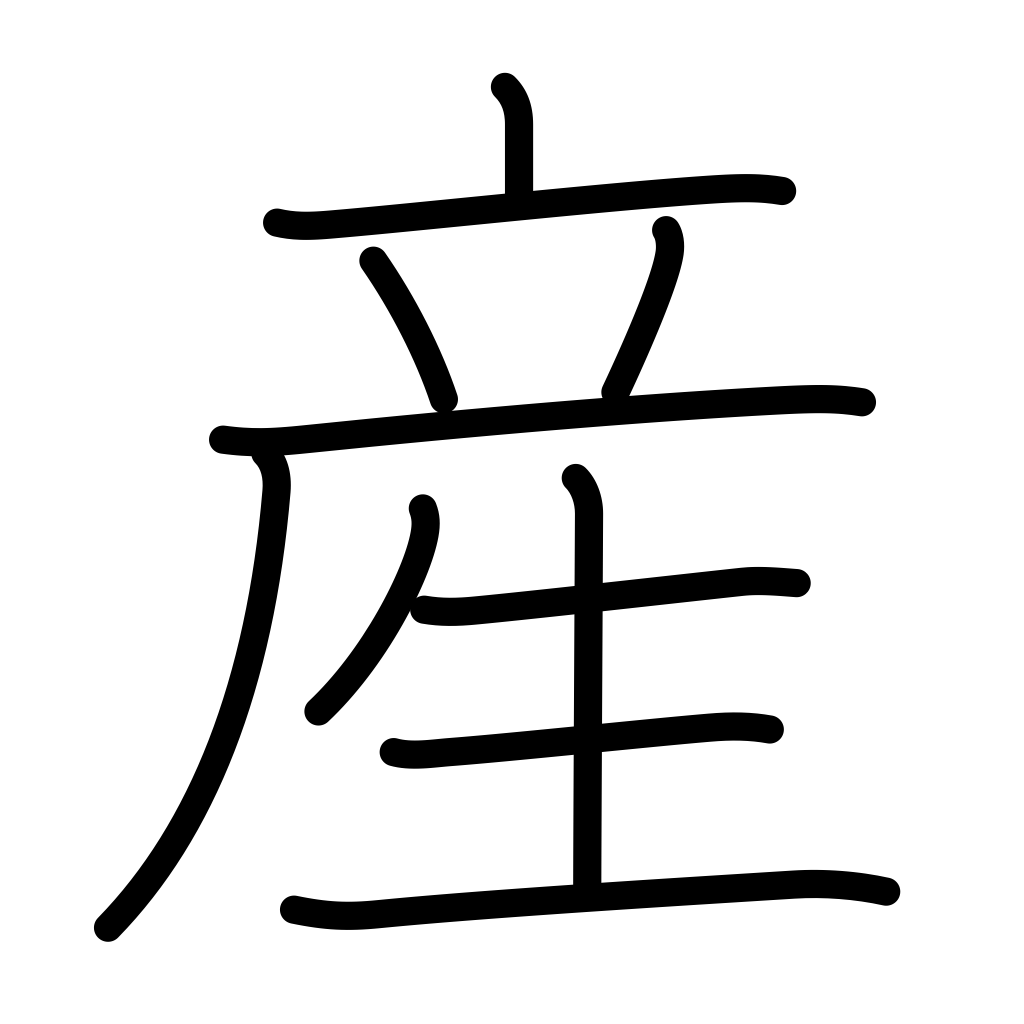
Meaning: products, bear, give birth, yield, childbirth, native, property